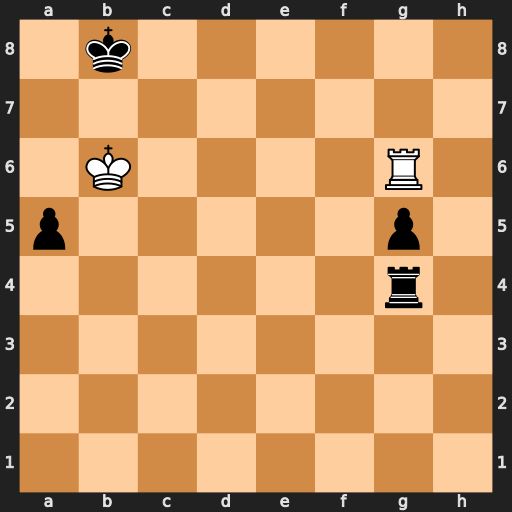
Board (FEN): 1k6/8/1K4R1/p5p1/6r1/8/8/8
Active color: w
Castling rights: -
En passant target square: -
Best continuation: Rg8#